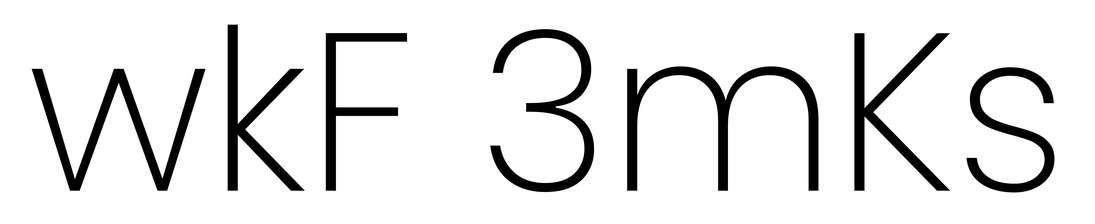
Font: Poppins-ExtraLight